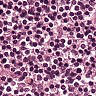
Metastatic tissue present: no